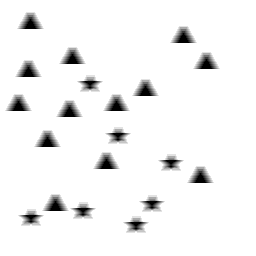
Squares: 0
Triangles: 13
Stars: 7
Total shapes: 20